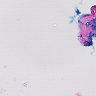
Metastatic tissue present: no